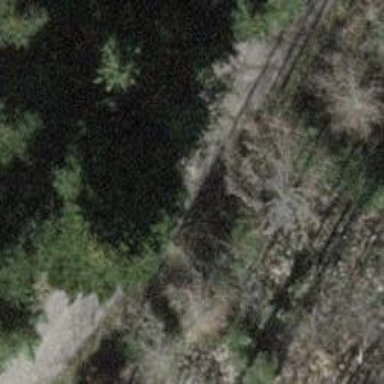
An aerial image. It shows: Compacted track with grade2 surface.